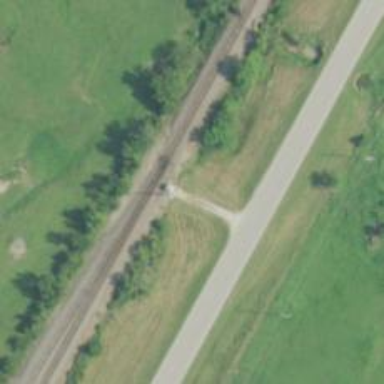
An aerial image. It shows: Railway spur junction.